Question: 1. When I open my TypeScript in Chrome debugger I see strange red dot at the first line. I believe it corresponds to unrendered symbol (as popover says). There is no such symbol in the TS file when I open it in editor (e. g., Notepad++ with "show all symbols"). Where does this symbol come from?
2. This file also contains some lines colored in gray. It seems that I cannot insert breakpoint to that lines (e. g., line #17 on the picture). How can I get rid of it?

In FireFox all this issues are not presented. I have no strange symbol at the beginning of the file and I can insert breakpoint to lines which were grayed out in Chrome.
. I have found that corresponds to <URL>.
. I have learnt from <URL> that with help of = BOM Chrome can indicate a developer that there is something wrong in the code. But the BOM appears even when I comment out all code in my file.
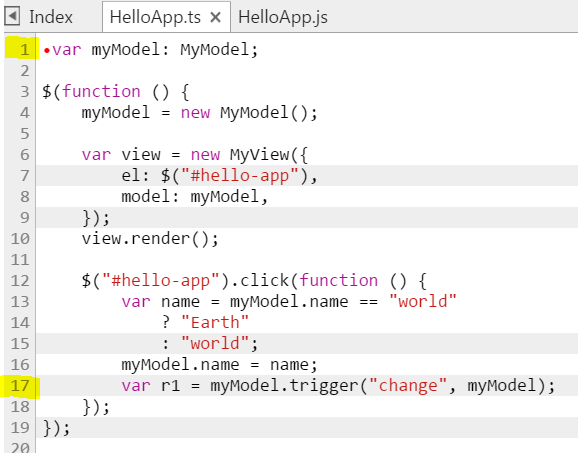
Answer: It seems that Chrome somehow doesn't like UTF-8 with BOM. And this is exactly an encoding which my instance of Visual Studio did save file in. I have switched the encoding to UTF-8 without BOM and the described problems have disappeared.
How to: <URL>. The encoding is called "UTF-8 without signature".